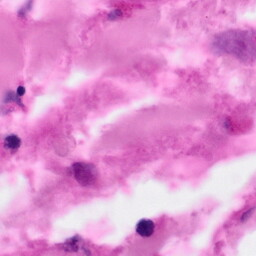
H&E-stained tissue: Pancreatic